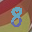
Label: 8